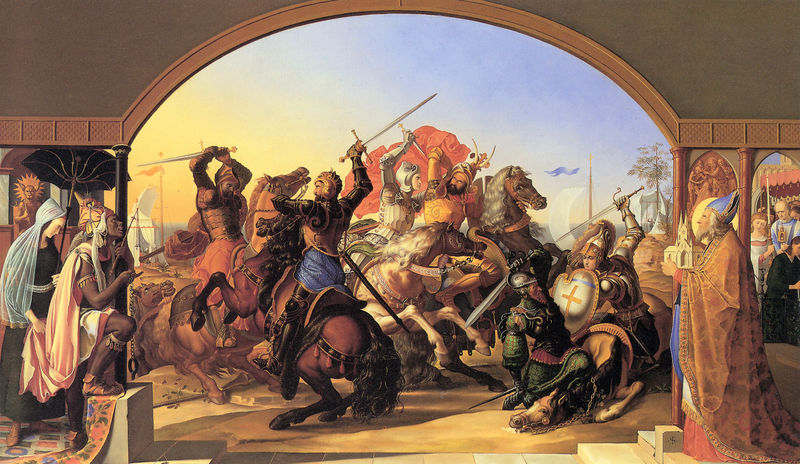
Titel: Der Sechskampf auf der Insel Lipadusa
Künstler: Julius Schnorr von Carolsfeld
Standort: Bremen
Institution: Kunsthalle Bremen
Schlagwörter: baum, blau, dunkel, gemälde, himmel, kampf, mann, schatten, frauen, gelb, grün, menschen, braun, frau, grau, hell, licht, männer, säule, säulen, dame, rot, schirm, tiere, tuch, gesellschaft, leute, malerei, teppich, architektur, diener, geschichte, historie, sockel, tod, dämmerung, kirche, sonne, geistlicher, gold, mantel, bühne, pferd, pferde, reiter, hufe, mähne, schweif, schiff, segel, segelboot, modell, bogen, fahnen, zuschauer, fahne, afrika, figuren, rundbogen, romantik, fahnenmast, krieg, schlacht, treppe, bischof, historienbild, papst, soldaten, kopftuch, wandmalerei, stufen, neger, schild, durchblick, kreuz, religion, schilder, schwert, schwerter, säbel, waffen, getümmel, degen, helm, kardinal, ritter, rüstung, schimmel, wimpel, wappen, heiligenschein, pfarrer, afrikaner, schwarzer, ross, teufel, krieger, priester, historismus, baldachin, geistiger, heiliger, kreuzzug, mitra, mohr, flaggen, david, plakativ, zelt, zelte, gottesmutter, schilde, rüstungen, stifter, rauen, templer, gewandt, biblische szene, kreuzritter, mauren, kirchenmodell, schlachtenbild, unhang, schert, hieb, frauf, kampf um rom, schlachtenszene, heiden, sonnenschrim, ehistorienbild, kavalkade, kampg, kathollische kirche, pfgerde